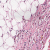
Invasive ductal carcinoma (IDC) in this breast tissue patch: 0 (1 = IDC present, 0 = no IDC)